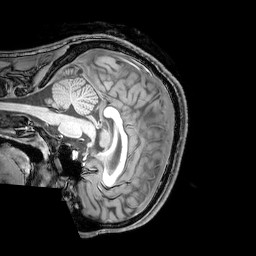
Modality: T1w
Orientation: sagittal
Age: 23
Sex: male
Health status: healthy
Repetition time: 0.081 s
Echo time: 0.037 s